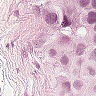
Metastatic tissue present: yes